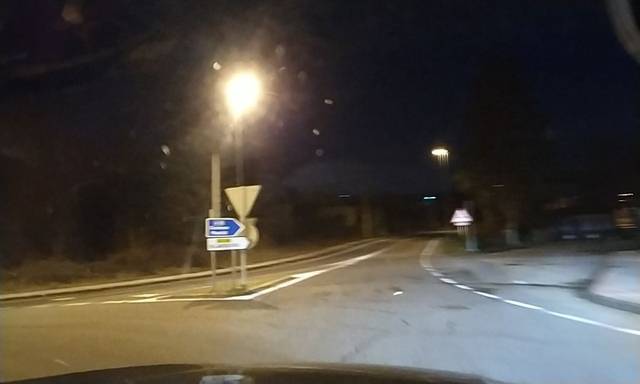
Region: Spain
Coordinates: 41.939, -7.423